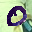
Label: 0